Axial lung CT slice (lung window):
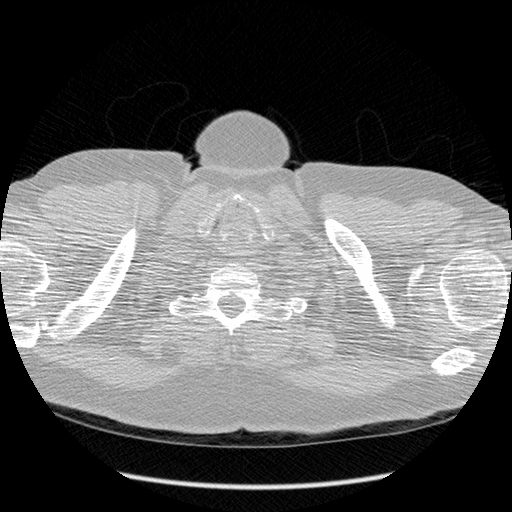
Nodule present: no